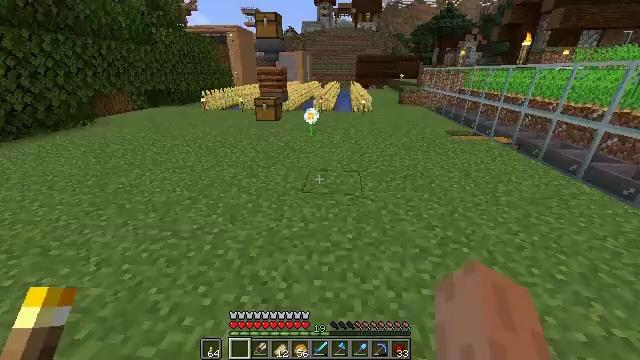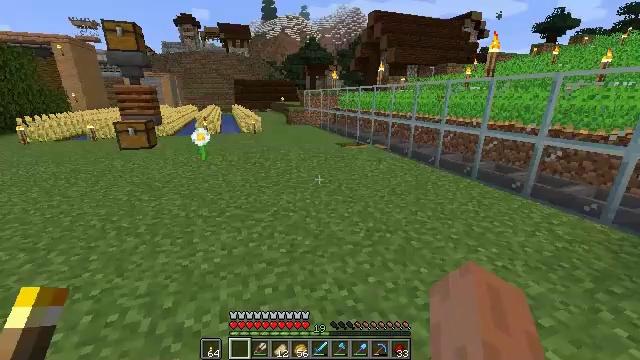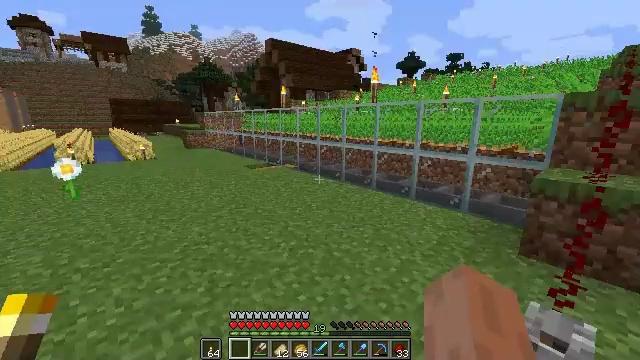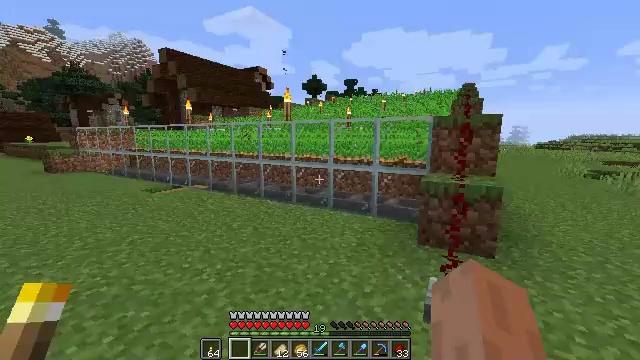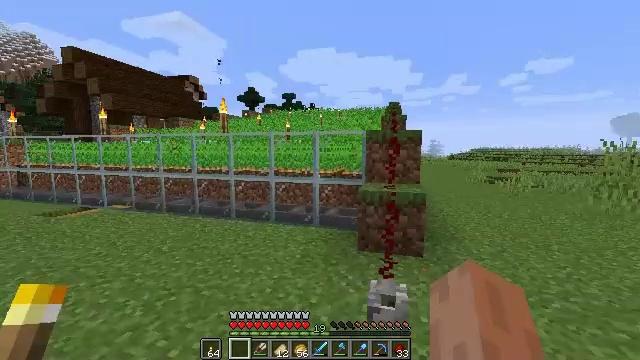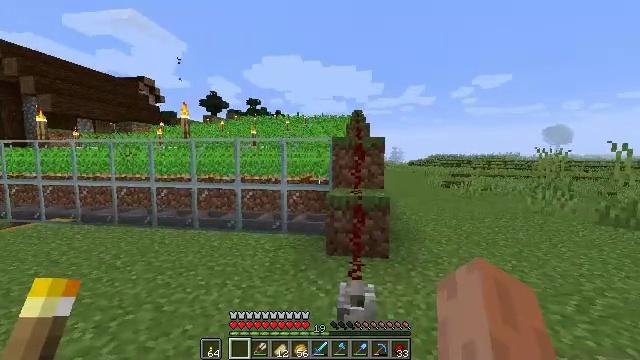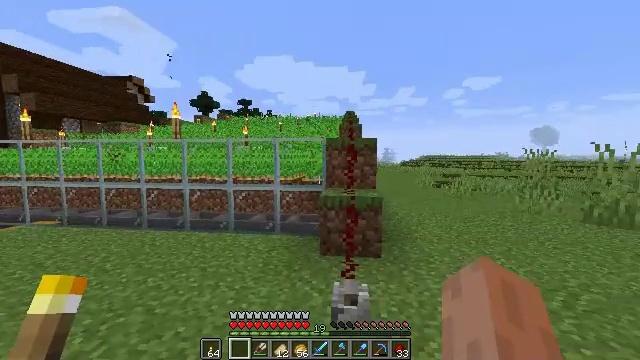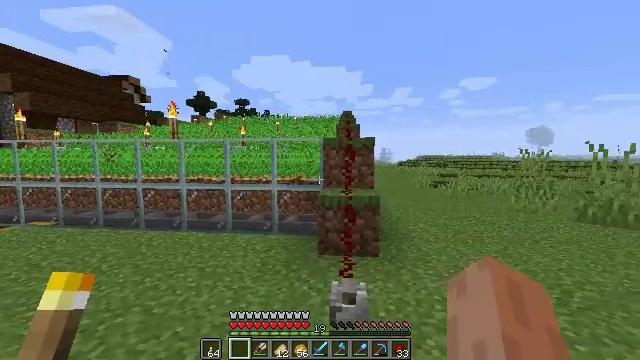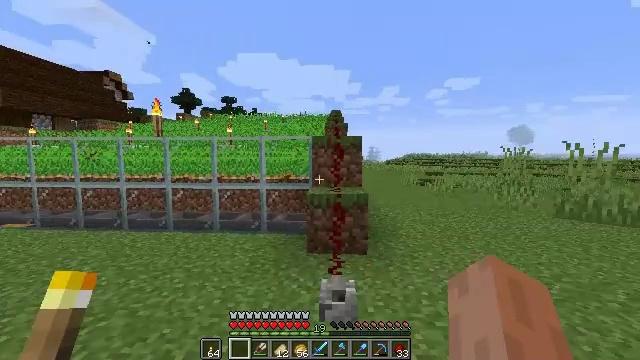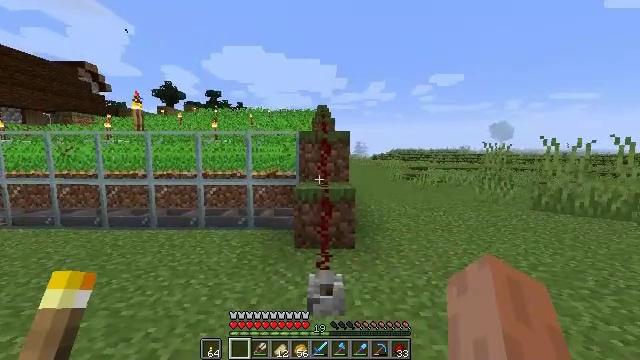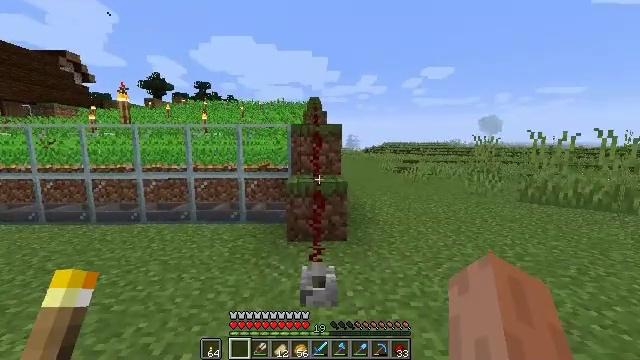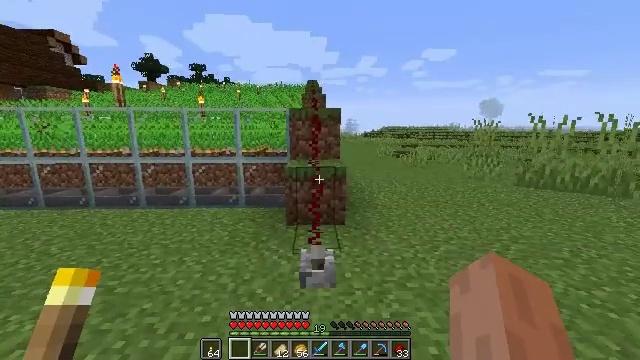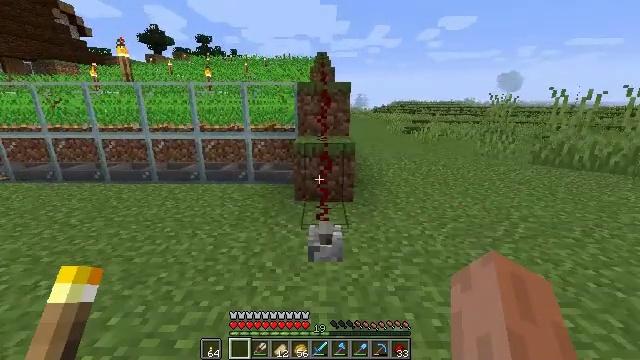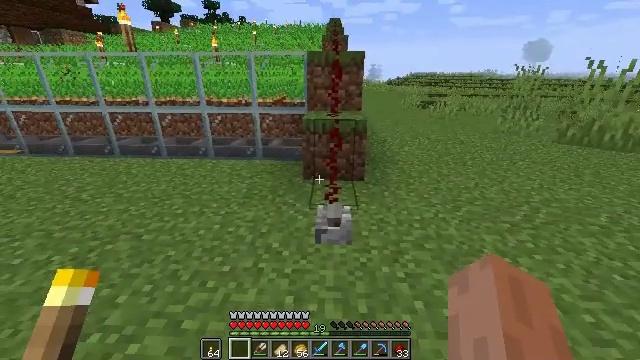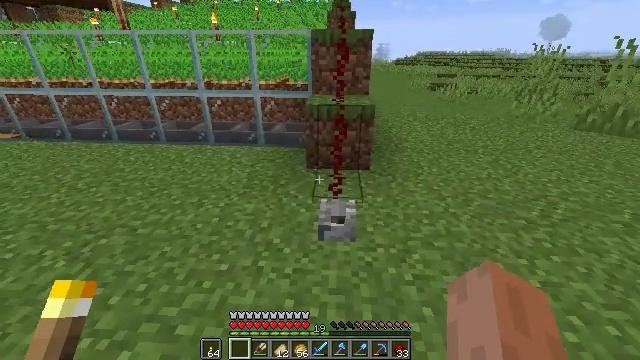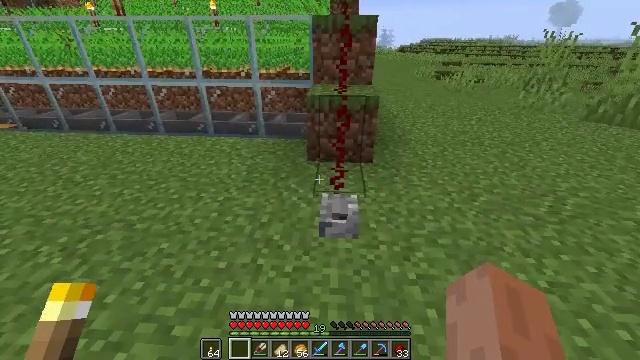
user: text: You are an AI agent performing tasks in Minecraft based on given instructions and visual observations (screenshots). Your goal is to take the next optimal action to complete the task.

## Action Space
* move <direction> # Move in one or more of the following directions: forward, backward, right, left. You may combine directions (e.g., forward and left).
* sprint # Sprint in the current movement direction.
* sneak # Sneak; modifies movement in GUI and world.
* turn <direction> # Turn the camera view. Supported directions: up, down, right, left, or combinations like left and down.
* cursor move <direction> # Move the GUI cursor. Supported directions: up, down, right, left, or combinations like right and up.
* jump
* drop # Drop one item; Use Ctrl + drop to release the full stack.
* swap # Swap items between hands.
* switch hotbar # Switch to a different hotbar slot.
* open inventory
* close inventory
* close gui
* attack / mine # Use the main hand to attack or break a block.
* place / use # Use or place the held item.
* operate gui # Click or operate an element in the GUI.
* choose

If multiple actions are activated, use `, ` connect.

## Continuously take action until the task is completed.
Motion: motion action
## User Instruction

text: Gather the repeater by attacking it.
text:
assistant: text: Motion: move left, turn right and up
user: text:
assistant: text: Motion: turn right and up
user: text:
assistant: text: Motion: turn right and up
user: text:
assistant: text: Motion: turn right and up
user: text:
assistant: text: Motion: turn right and up
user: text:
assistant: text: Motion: turn right
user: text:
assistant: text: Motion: no_op
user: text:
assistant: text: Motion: turn right
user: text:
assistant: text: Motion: turn right and down
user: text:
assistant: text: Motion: turn right and down
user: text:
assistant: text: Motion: turn down
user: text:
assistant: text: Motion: move forward, turn left and down
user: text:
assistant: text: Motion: move forward, turn left and down
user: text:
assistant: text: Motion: move forward, turn left and down
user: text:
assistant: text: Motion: turn down
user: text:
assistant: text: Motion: turn down
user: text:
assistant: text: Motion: no_op
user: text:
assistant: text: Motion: turn down
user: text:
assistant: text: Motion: turn right and down
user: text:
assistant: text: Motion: no_op
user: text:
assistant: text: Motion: no_op
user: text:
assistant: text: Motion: no_op
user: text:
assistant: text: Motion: turn down
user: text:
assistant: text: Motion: turn down
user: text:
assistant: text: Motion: no_op
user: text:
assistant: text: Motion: use / place
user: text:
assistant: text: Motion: use / place
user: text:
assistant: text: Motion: use / place
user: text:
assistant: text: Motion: no_op
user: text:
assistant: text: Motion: no_op